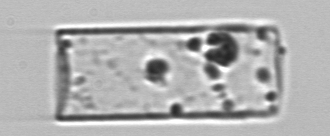
Label: Guinardia_flaccida